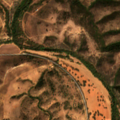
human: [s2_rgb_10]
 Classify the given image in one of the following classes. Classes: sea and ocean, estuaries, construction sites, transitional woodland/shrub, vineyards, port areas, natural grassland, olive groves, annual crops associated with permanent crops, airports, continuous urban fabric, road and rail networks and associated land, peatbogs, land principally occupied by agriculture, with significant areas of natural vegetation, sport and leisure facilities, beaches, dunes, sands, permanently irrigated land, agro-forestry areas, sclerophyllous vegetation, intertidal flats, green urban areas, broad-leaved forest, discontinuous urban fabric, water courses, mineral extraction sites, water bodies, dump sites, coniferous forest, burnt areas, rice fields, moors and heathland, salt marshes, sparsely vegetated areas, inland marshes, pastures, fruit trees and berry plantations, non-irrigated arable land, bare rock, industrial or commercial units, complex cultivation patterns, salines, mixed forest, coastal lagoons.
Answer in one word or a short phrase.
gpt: non-irrigated arable land, land principally occupied by agriculture, with significant areas of natural vegetation, agro-forestry areas, transitional woodland/shrub